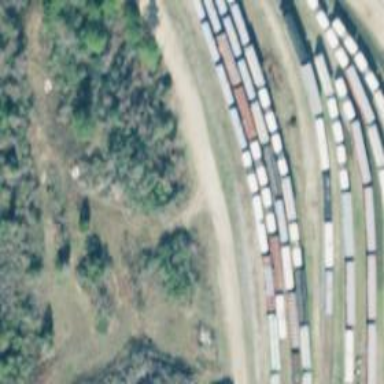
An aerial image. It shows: Railway yard used for servicing trains.